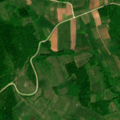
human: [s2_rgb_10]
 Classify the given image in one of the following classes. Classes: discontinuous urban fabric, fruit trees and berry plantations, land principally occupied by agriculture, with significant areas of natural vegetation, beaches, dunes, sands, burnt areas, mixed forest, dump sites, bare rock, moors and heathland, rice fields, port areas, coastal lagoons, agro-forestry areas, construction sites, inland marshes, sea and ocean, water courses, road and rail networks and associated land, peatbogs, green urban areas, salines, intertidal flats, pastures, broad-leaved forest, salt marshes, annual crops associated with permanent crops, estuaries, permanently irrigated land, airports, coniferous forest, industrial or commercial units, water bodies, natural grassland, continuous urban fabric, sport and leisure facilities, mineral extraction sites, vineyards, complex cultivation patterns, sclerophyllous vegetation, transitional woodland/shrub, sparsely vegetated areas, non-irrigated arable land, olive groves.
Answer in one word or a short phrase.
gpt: complex cultivation patterns, land principally occupied by agriculture, with significant areas of natural vegetation, broad-leaved forest